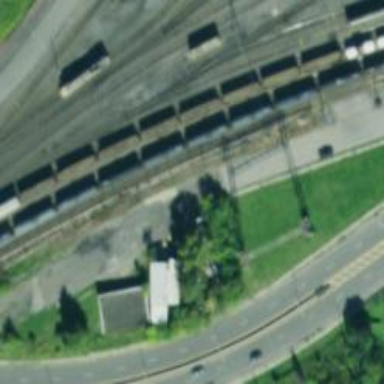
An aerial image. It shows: Abandoned railway alongside residential road.